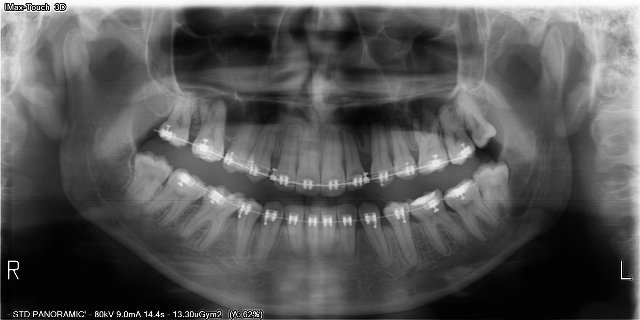
adult